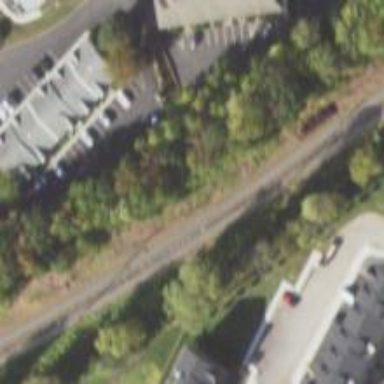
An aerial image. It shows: Railway track.